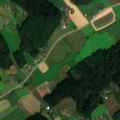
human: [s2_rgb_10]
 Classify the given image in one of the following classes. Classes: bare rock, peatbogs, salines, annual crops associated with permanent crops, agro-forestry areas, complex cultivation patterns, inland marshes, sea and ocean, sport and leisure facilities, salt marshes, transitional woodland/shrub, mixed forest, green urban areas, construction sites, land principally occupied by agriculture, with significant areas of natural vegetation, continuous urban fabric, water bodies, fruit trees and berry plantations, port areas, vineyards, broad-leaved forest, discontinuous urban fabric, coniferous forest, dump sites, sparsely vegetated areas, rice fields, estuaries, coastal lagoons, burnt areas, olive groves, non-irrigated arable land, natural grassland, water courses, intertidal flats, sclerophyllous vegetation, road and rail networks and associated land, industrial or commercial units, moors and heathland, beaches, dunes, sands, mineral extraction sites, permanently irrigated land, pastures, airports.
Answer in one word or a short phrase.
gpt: non-irrigated arable land, complex cultivation patterns, broad-leaved forest